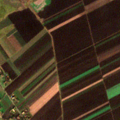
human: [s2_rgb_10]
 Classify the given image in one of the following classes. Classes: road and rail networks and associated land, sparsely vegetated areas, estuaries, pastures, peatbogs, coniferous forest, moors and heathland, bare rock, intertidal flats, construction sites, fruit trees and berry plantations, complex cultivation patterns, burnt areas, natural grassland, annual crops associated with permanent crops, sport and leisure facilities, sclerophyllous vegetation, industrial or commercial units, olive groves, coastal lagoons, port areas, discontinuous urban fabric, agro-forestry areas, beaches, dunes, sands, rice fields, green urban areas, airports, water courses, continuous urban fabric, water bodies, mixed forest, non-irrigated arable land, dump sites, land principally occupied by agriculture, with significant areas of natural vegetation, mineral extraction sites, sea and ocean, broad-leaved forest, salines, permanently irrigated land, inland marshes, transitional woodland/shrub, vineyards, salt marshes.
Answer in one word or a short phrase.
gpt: non-irrigated arable land, pastures, land principally occupied by agriculture, with significant areas of natural vegetation